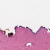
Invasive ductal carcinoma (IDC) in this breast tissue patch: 0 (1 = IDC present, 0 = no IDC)